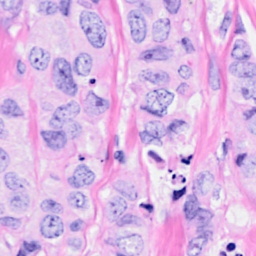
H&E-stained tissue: Breast